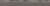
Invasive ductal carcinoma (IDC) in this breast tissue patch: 0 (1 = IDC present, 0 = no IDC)